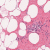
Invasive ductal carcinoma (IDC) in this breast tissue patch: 0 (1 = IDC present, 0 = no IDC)